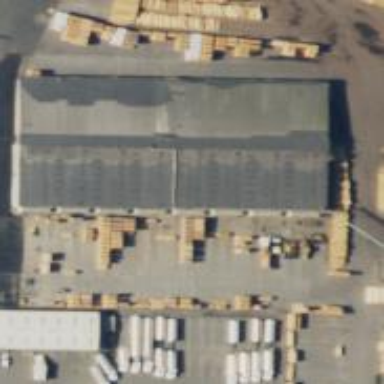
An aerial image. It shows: Industrial building that houses sawmill.